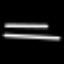
Label: line